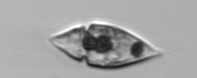
Label: Amphidinium